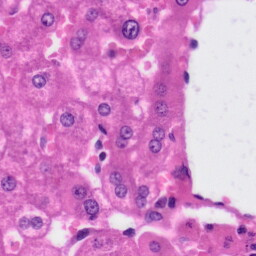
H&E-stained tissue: Liver